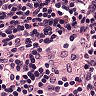
Metastatic tissue present: no